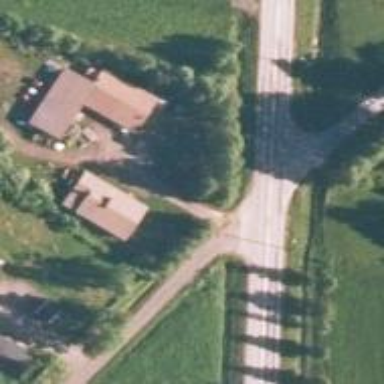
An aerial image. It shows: Road with "give way" sign.